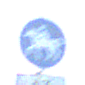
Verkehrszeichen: Reitweg
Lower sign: EinspurigeFahrzeugeFrei6
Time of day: SunriseSunset
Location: Outdoor (Nature)
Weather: PartlyCloudy
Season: NotSpecified
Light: Natural